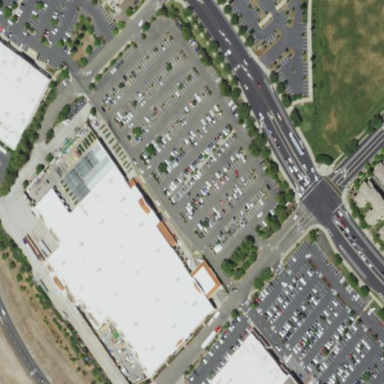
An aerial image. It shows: Retail area.